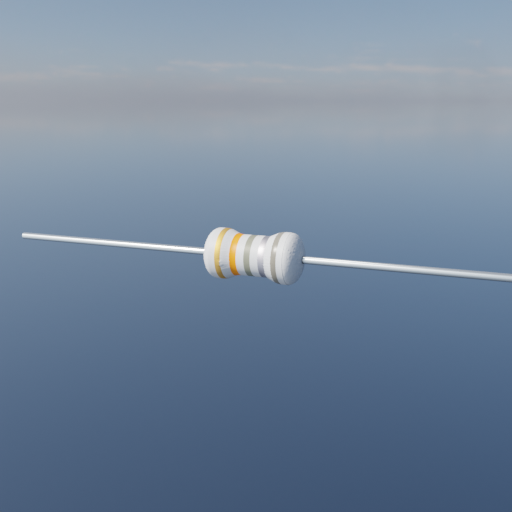
Resistor colour bands (in order): gold, orange, gray, silver, gray